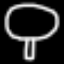
Label: mushroom